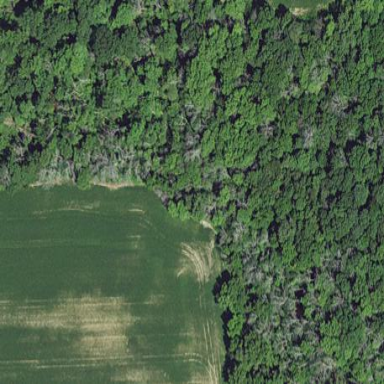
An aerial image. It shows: Deciduous broadleaved woodland.